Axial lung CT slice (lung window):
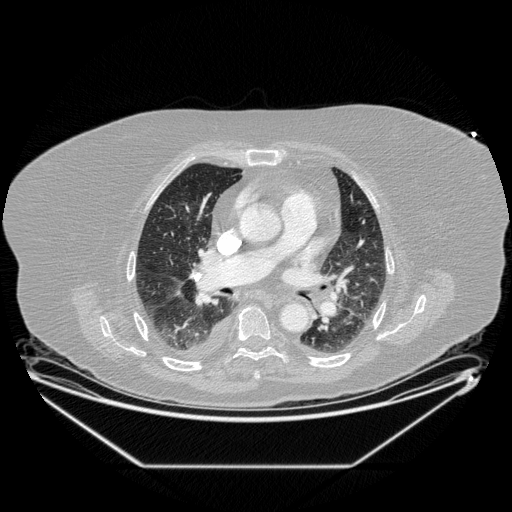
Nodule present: no